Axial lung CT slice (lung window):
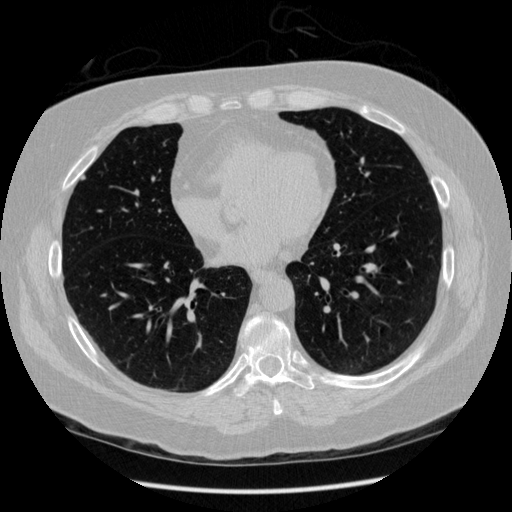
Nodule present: yes
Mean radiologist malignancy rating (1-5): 2